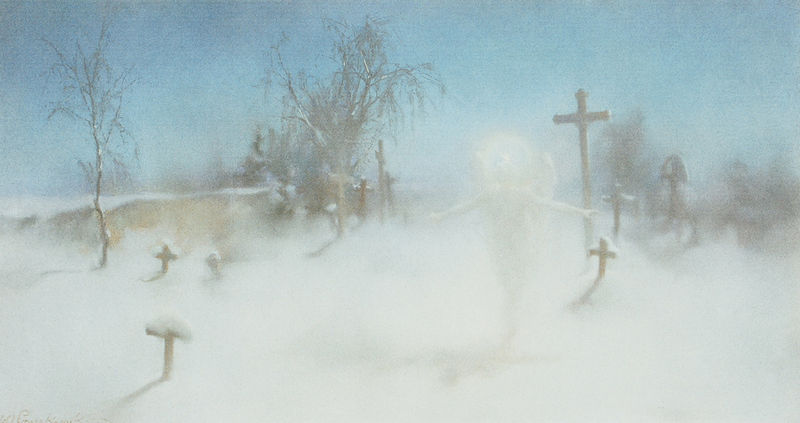
Titel: Eloé
Künstler: Witold Pruszkowski
Standort: Breslau
Institution: Muzeum Narodowe
Schlagwörter: baum, blau, hand, himmel, mann, schatten, weiß, baumstämme, bäume, ocker, äste, braun, frau, geste, grau, hell, licht, schwarz, eis, schnee, beige, symbolismus, arm, arme, mensch, toter, hände, birke, birken, horizont, hügel, stamm, zweige, sonne, sträucher, figur, person, wald, fliegen, engel, hellblau, sonnenlicht, mauer, dunst, nebel, winter, stämme, gestalt, leuchten, kreuz, diesig, zweig, schweben, kuppe, tote, friedhof, schein, heiligenschein, kreuze, grab, gräber, mystisch, vision, erscheinung, schneebedeckt, heilige, gegenlicht, schemen, grabstätte, fee, geist, nebulös, gleißend, friedhofsmauer, holzkreuz, egel, kruzifixe, friedrichg, gottesacker, holzkreuze, lichtgestalt, neben